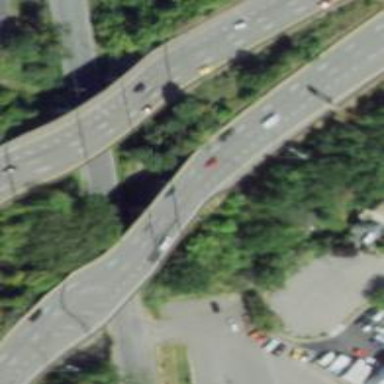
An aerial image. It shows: Urban freeway or expressway.